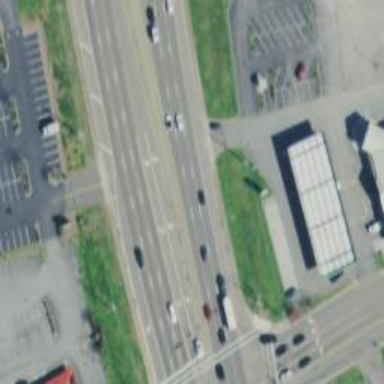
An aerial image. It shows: Trunk highway.